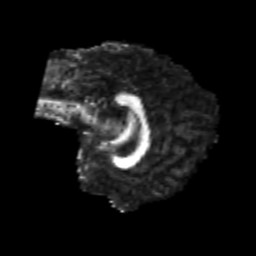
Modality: FA
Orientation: sagittal
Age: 20
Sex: male
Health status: healthy
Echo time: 0.074 s